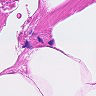
Metastatic tissue present: no